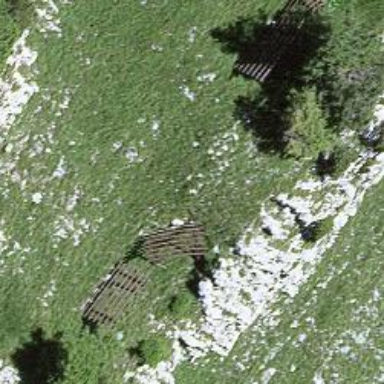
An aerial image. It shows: Snow fence that is man-made.